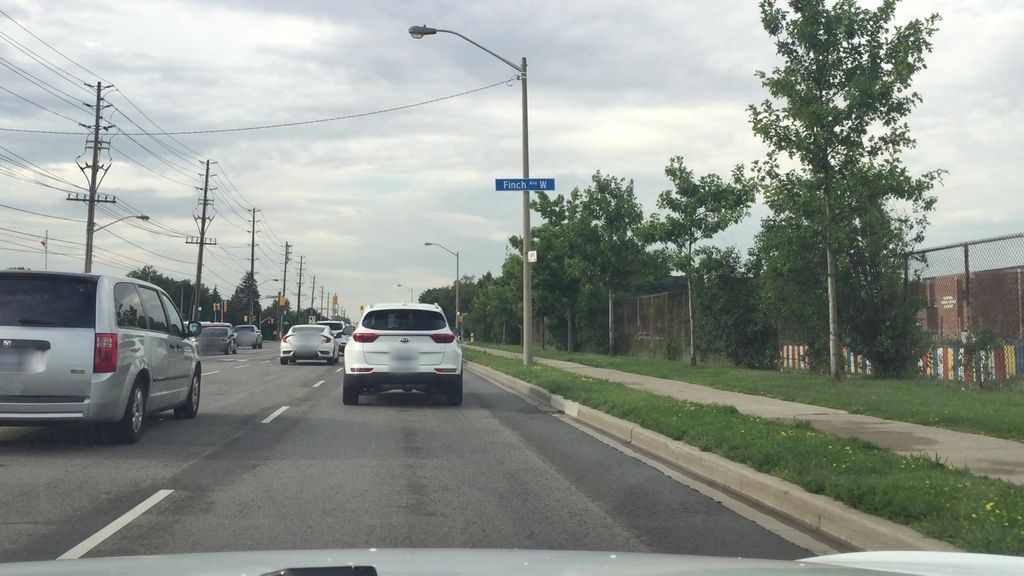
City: toronto